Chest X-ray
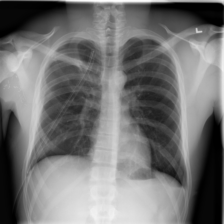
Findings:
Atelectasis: negative
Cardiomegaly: negative
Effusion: negative
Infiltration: negative
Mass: negative
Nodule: negative
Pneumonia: negative
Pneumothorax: negative
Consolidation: negative
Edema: negative
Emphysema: negative
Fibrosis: negative
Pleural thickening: positive
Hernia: negative